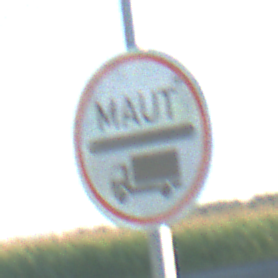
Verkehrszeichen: Mautpflicht
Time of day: MorningAfternoon
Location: Outdoor (RoadRail)
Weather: Clear
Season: NotSpecified
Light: Natural